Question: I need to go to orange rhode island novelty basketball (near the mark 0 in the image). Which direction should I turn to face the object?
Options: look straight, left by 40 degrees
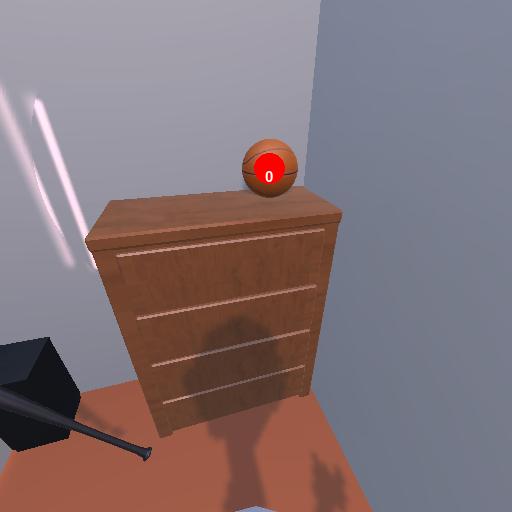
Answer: look straight